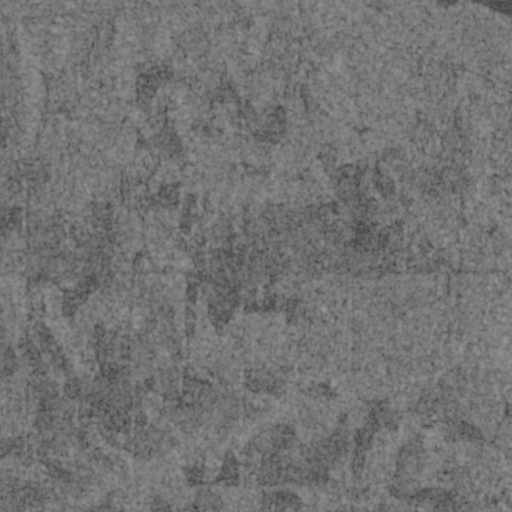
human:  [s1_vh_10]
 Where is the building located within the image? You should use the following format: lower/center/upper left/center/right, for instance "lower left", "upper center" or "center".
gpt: The building is located in the upper left of the image.
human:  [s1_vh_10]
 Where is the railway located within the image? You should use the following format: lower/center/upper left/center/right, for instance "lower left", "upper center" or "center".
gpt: The railway is located in the upper of the image.
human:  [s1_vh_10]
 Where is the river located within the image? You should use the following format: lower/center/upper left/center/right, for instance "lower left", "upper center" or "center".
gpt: The river is located in the upper of the image.
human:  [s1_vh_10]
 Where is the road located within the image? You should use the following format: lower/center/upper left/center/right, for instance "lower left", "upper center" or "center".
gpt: There is no road in the image.

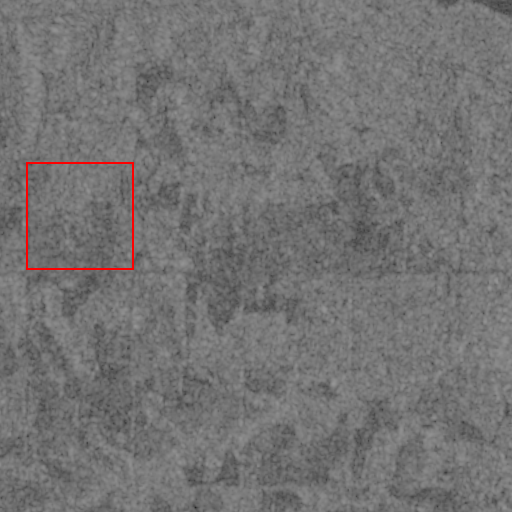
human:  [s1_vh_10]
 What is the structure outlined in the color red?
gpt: The structure outlined in red is a crop field.
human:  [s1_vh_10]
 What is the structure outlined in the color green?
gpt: There is no green outline.